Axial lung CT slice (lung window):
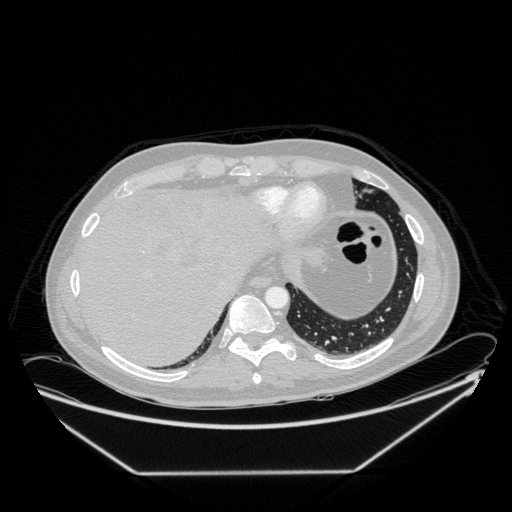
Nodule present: no